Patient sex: F
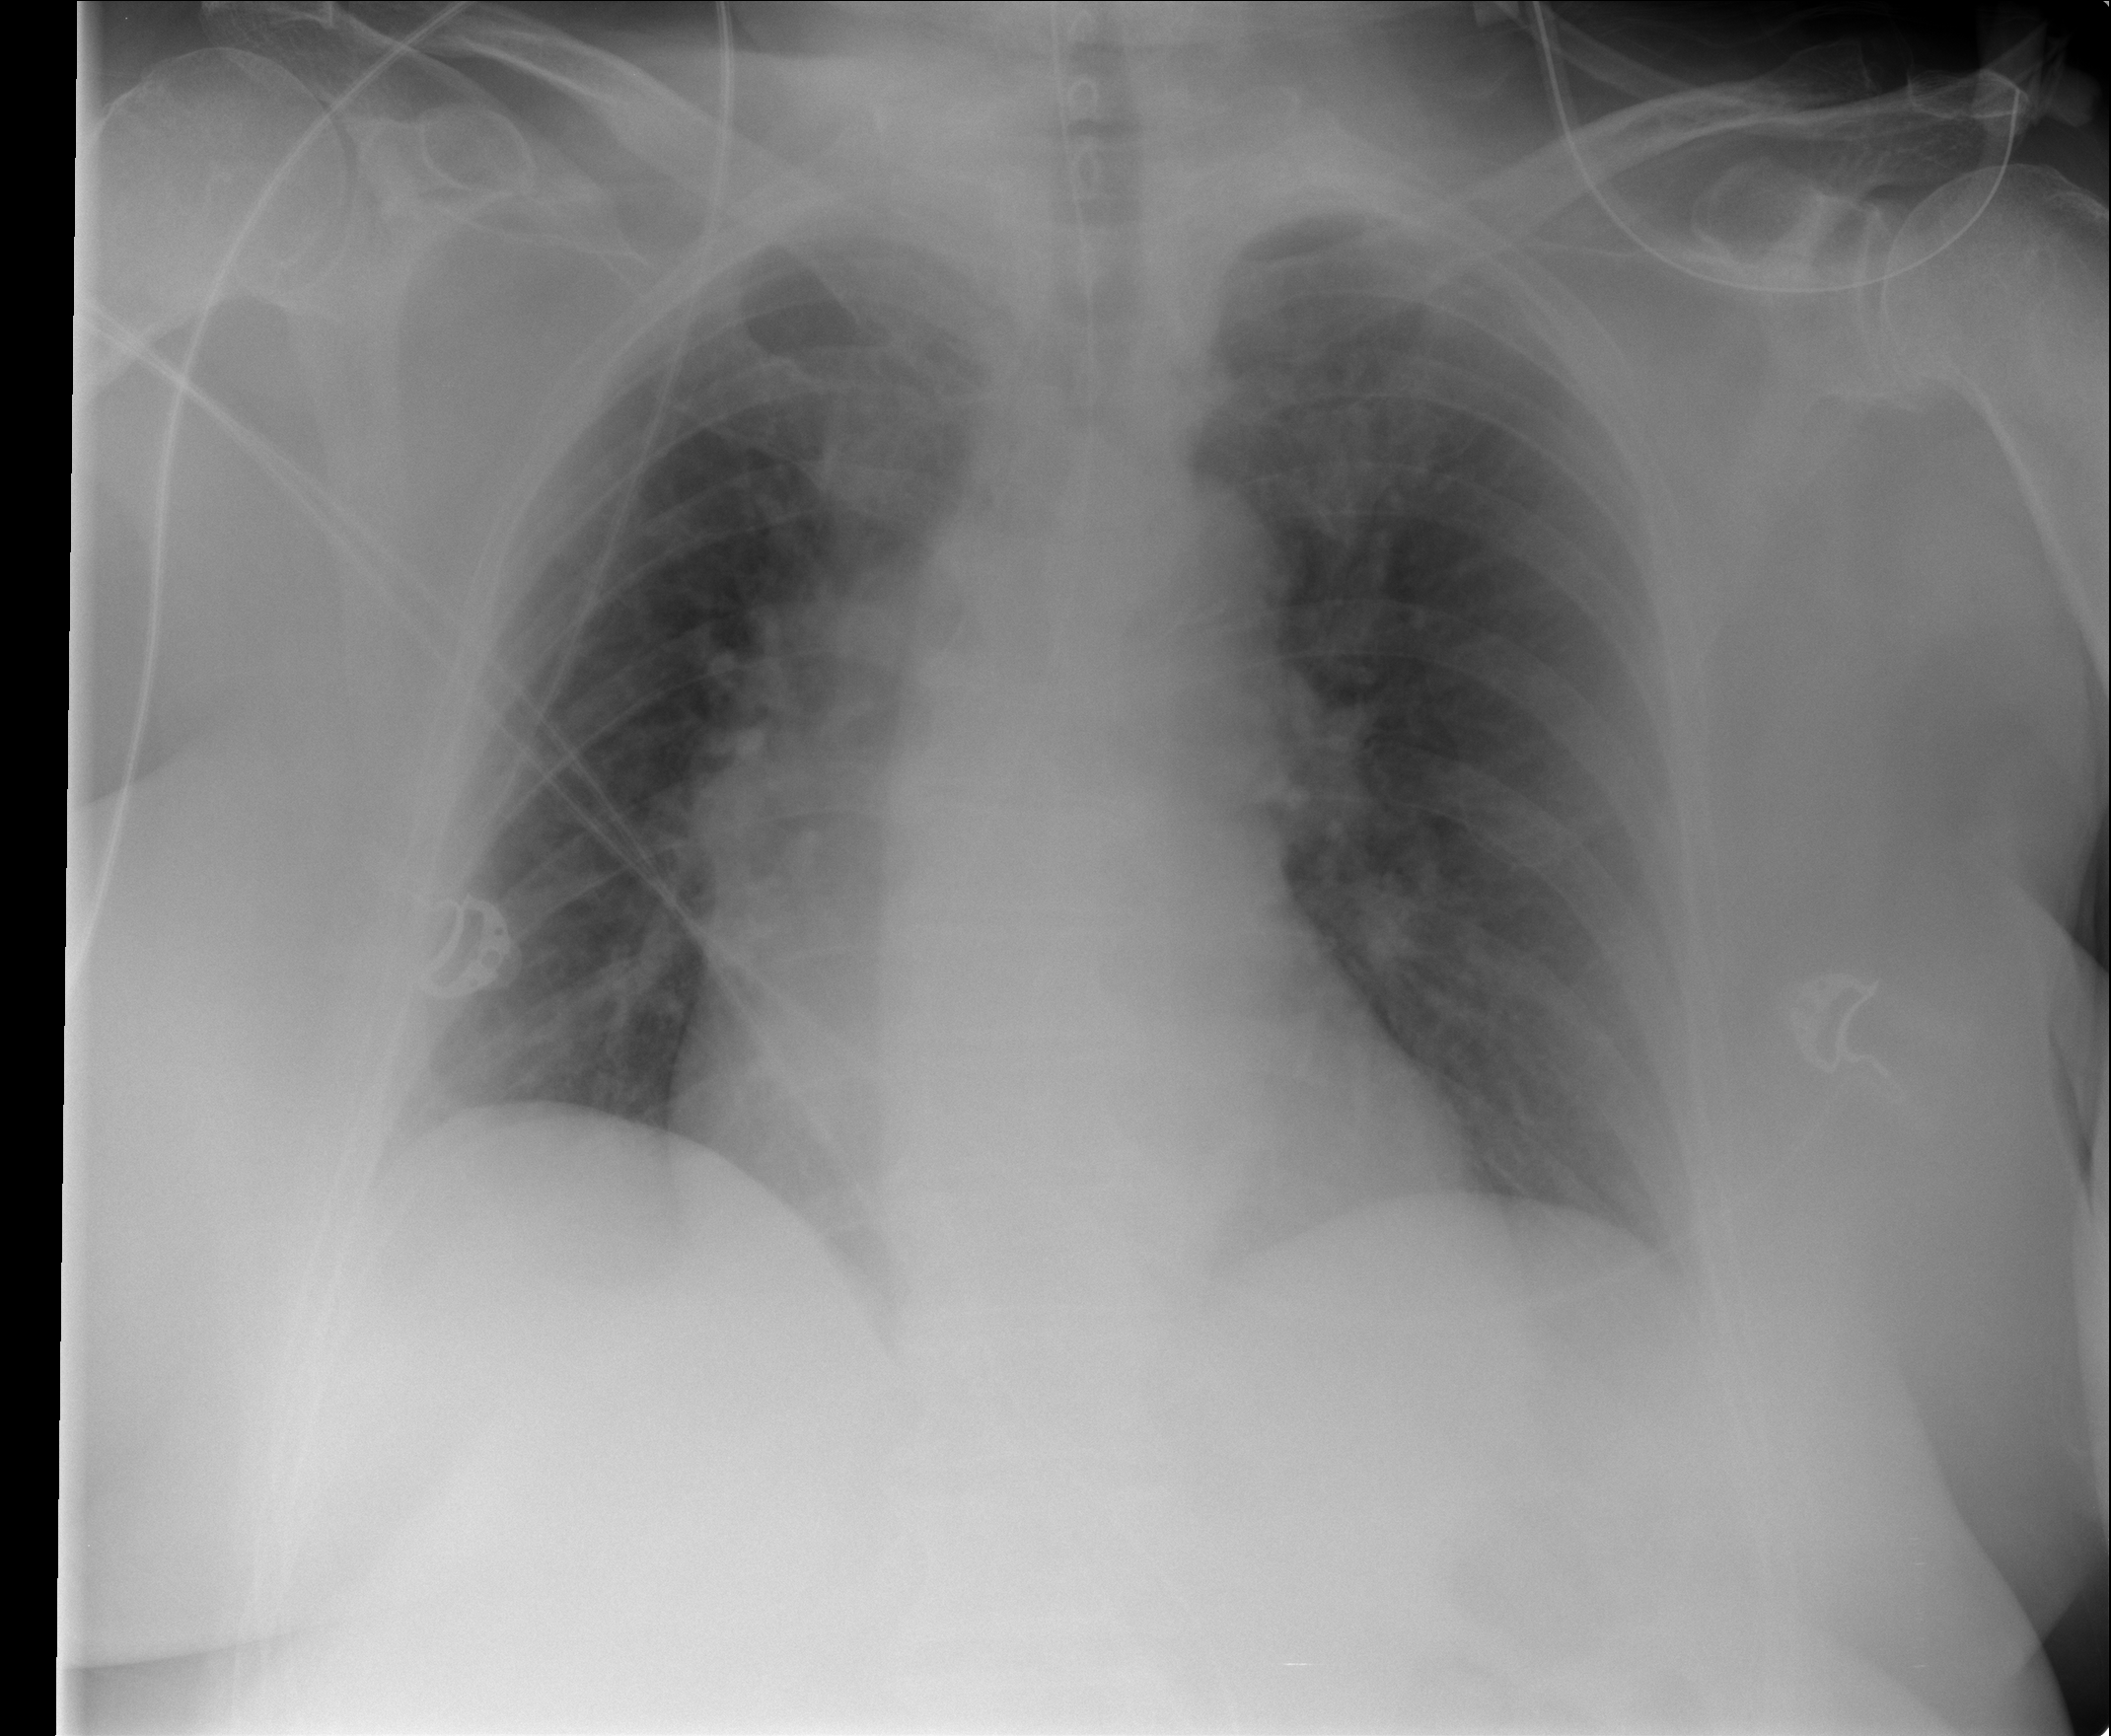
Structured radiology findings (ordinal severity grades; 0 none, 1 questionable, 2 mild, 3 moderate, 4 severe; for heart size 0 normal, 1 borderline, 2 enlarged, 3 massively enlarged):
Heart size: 1
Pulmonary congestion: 2
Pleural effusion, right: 0
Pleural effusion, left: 0
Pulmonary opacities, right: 0
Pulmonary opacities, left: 0
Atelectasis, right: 0
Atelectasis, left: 0